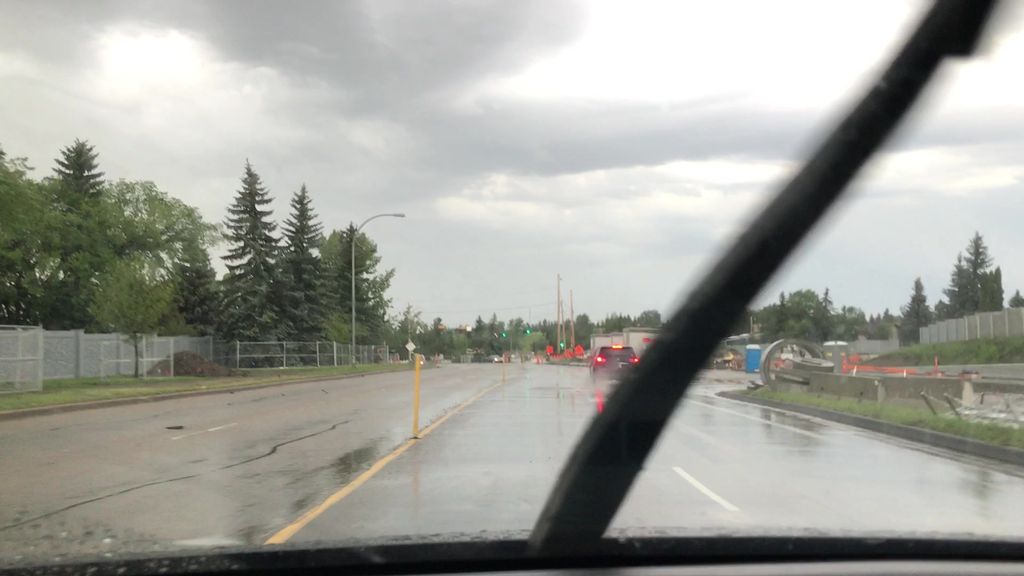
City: edmonton